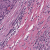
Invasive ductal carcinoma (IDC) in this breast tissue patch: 0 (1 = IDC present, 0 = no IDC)